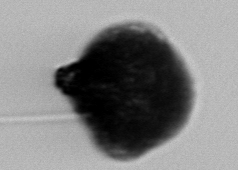
Label: Gonyaulax